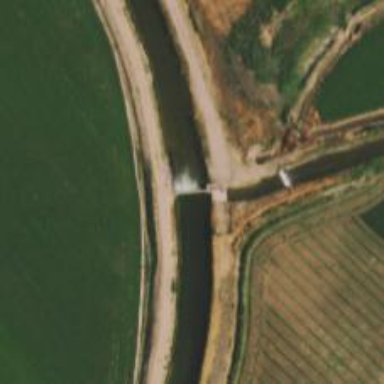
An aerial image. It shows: Weir along the waterway.